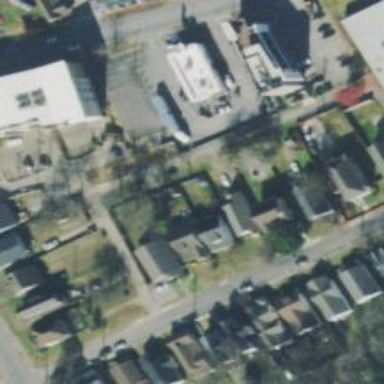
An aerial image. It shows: Alley classified as service road.